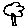
Label: tree